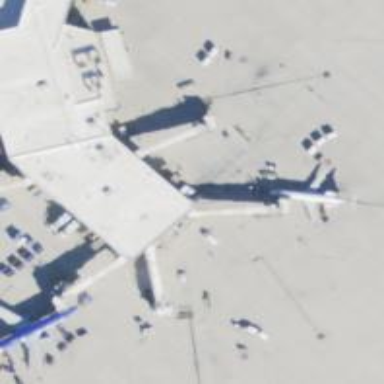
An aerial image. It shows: Airport gate.